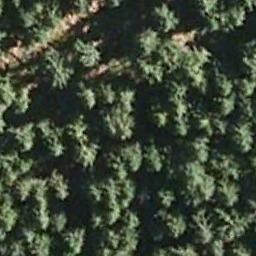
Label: forest